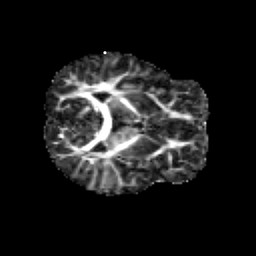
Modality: FA
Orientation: axial
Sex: female
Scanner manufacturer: siemens
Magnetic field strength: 3 T
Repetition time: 5 s
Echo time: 0.071 s